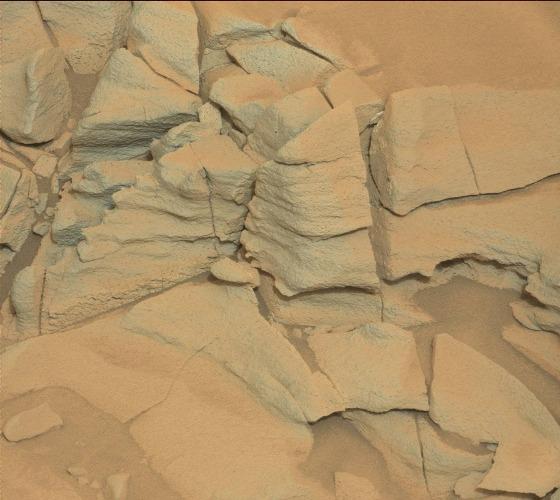
Terrain classes present: Bedrock, Gravel / Sand / Soil